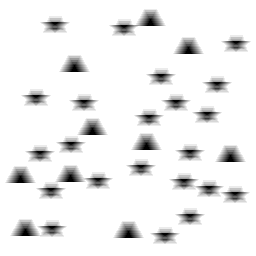
Squares: 0
Triangles: 10
Stars: 22
Total shapes: 32